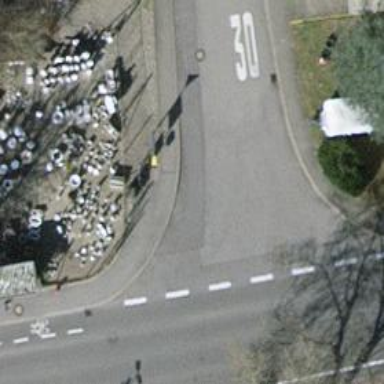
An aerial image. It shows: Post box is visible.